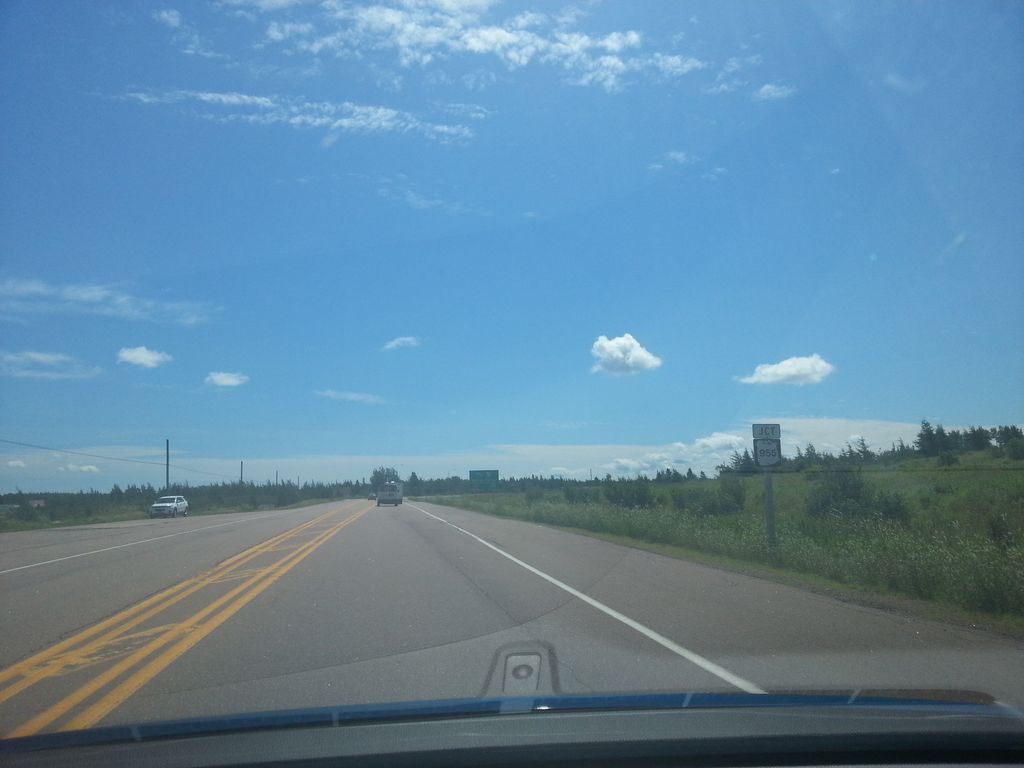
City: charlottetown